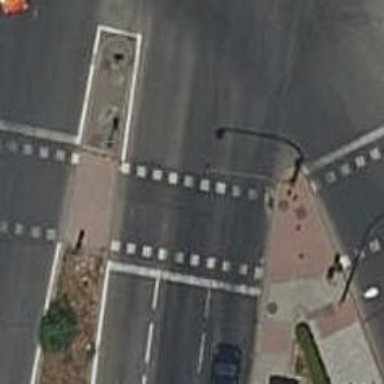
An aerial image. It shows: Road crossing with traffic signals.